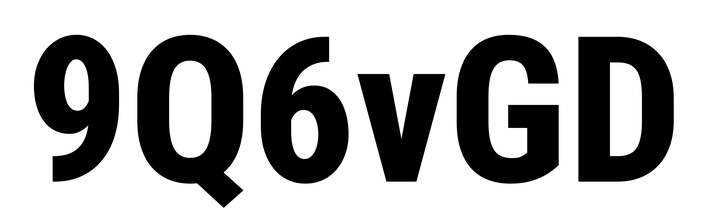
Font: Roboto_Condensed_ExtraBold